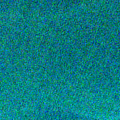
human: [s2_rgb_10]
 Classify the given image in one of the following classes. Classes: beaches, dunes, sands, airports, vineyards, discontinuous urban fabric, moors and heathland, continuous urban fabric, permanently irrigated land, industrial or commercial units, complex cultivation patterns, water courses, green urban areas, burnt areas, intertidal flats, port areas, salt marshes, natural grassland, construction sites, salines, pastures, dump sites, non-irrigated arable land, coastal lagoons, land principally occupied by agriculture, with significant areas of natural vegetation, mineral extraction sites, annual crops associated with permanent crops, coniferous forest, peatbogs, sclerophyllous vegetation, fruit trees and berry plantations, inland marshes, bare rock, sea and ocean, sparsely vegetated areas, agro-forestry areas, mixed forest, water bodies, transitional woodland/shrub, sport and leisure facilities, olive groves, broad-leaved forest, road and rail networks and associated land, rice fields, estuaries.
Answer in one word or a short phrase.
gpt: sea and ocean